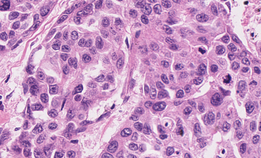
Tumor epithelial tissue: yes
Tumor-associated stroma tissue: yes
Normal tissue: no